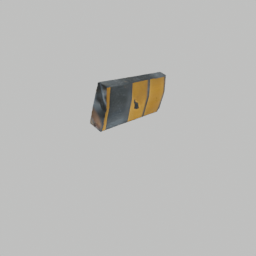
Label: architecture